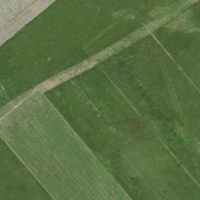
EUNIS habitat code: 57
Species observed at this site:
Orchis militaris